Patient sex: M
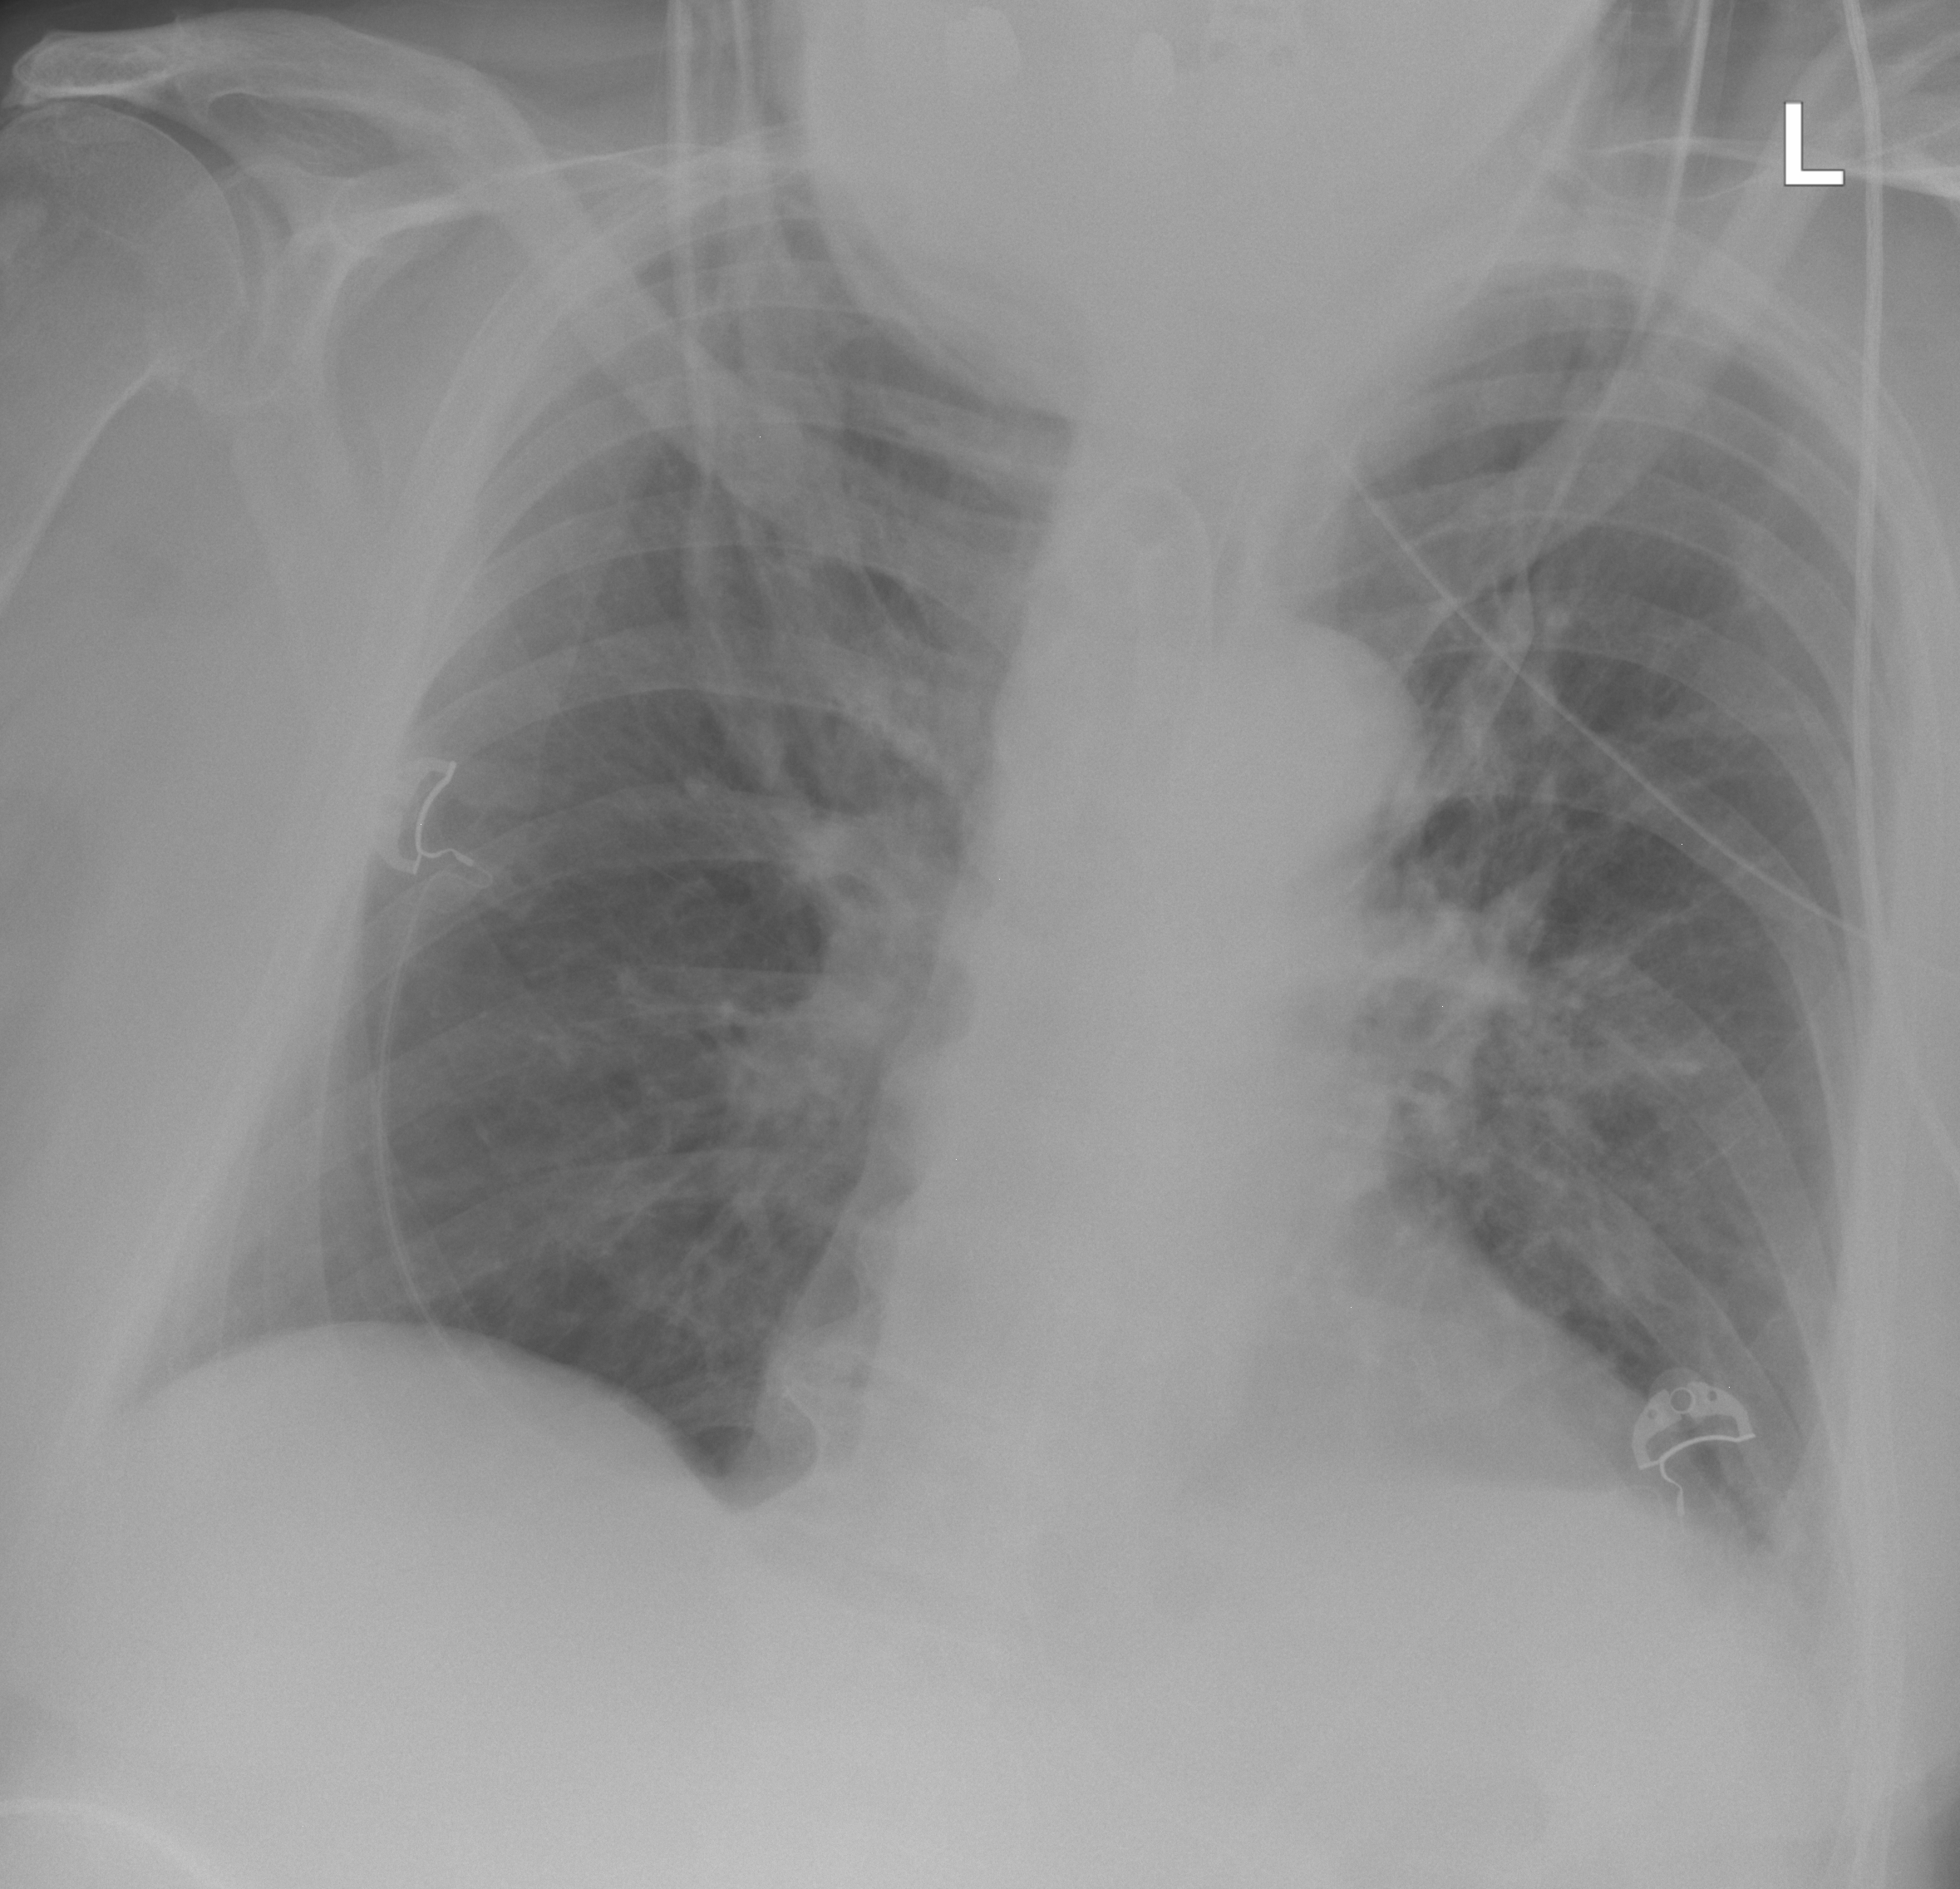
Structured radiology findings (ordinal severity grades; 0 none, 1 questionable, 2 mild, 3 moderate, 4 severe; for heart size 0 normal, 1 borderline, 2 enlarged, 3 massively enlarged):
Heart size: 0
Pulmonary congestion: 2
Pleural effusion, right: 0
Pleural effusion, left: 1
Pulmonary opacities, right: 0
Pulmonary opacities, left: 0
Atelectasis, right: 0
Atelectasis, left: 2